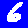
Digit: 6